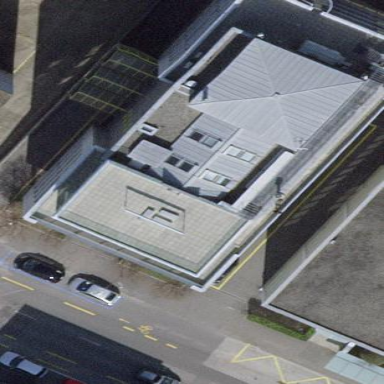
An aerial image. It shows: Commercial building.